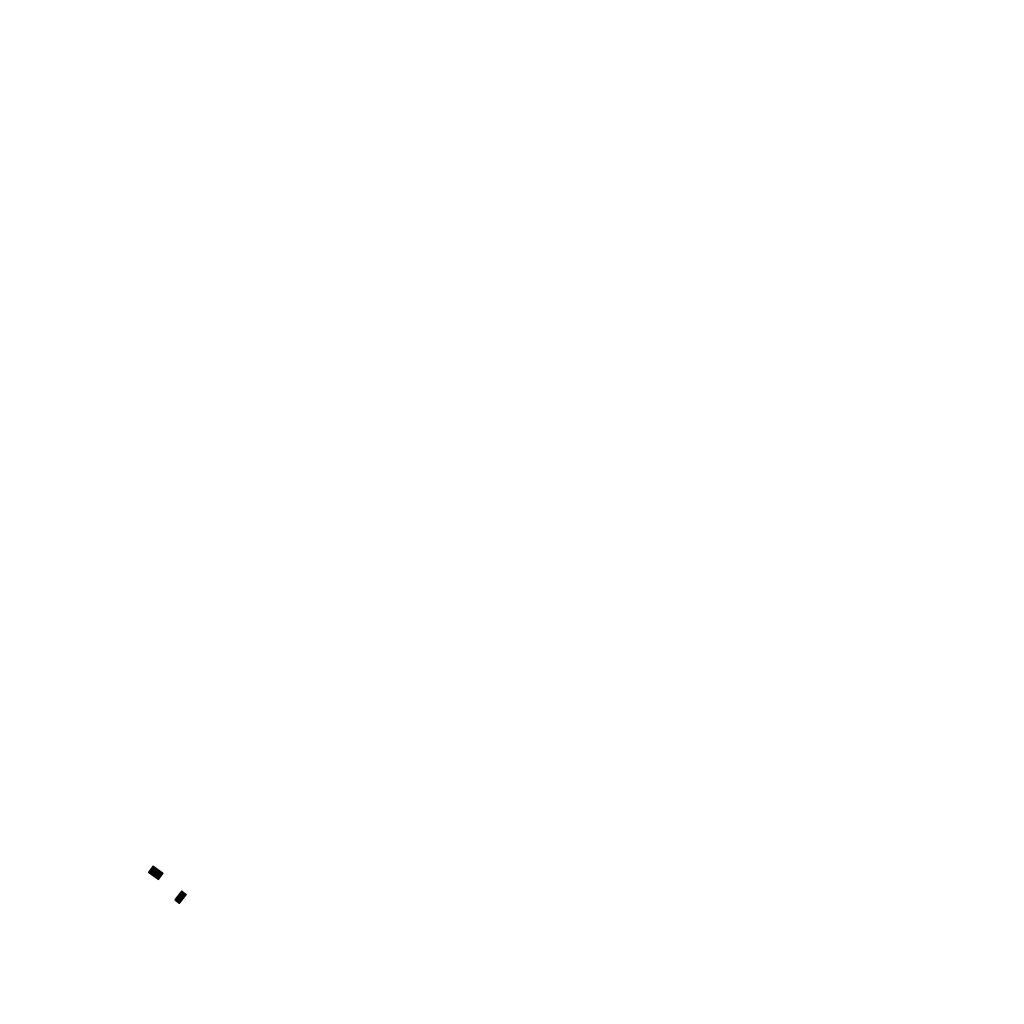
Tags: overhead vector_map, residential, individual_rise, density_2, Building, 1.0 km²